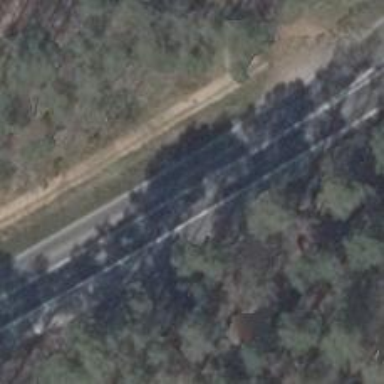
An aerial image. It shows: Secondary road with asphalt surface.